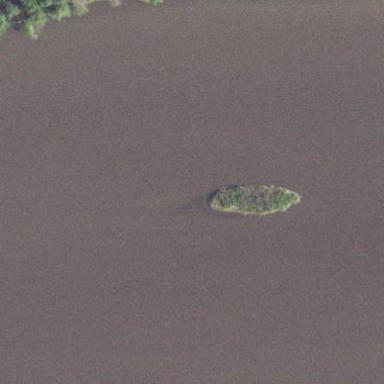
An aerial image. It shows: Islet.